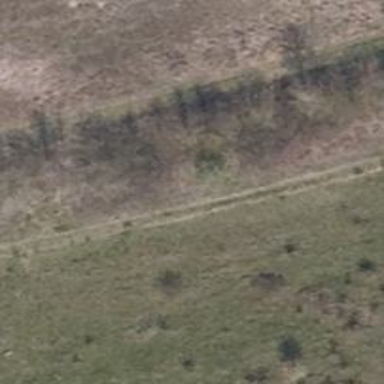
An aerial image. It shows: Grass track with grade4 surface.